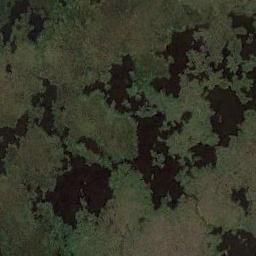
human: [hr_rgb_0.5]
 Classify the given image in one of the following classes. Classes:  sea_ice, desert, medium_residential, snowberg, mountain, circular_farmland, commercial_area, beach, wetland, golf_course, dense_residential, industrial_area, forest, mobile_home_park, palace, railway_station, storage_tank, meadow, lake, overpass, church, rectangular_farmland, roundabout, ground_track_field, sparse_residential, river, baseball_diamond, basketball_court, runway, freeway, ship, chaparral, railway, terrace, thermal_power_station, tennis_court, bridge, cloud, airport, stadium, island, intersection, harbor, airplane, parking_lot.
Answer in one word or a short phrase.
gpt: wetland